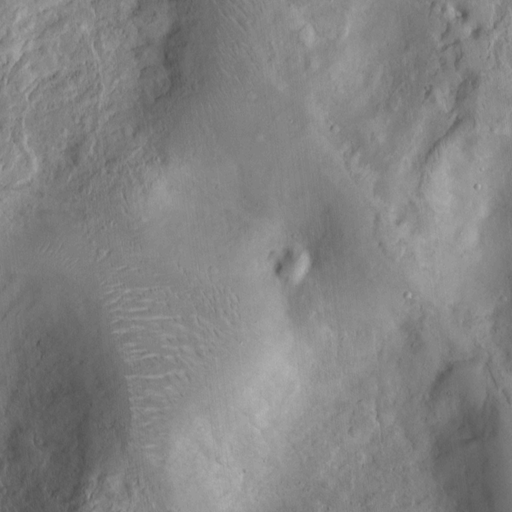
Classes present: Background, Cone